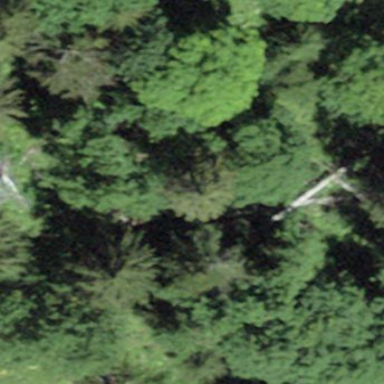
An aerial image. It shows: Forest area.